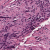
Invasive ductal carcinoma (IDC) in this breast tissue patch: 1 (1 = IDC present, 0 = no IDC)